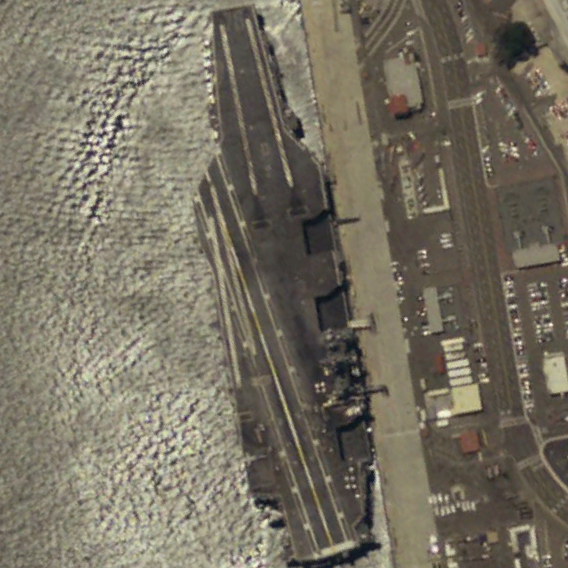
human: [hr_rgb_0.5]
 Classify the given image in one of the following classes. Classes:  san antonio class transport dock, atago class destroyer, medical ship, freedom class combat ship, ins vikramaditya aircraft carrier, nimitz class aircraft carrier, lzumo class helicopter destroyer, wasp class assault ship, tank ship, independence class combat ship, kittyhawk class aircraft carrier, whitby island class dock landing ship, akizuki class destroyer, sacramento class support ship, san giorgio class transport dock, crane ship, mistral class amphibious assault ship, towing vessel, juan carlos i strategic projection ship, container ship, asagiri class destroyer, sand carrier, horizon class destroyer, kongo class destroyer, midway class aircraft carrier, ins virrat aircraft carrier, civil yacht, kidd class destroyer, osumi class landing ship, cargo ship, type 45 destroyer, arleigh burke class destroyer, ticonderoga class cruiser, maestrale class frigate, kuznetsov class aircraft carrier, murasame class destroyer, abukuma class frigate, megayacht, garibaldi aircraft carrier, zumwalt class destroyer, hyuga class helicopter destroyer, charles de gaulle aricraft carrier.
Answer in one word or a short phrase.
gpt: Nimitz class aircraft carrier